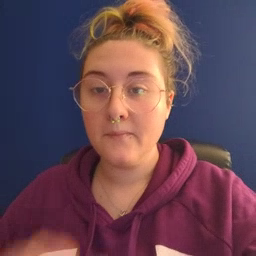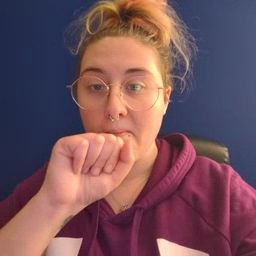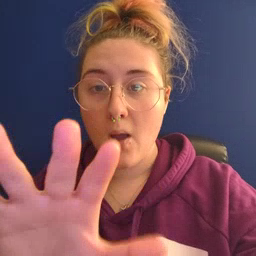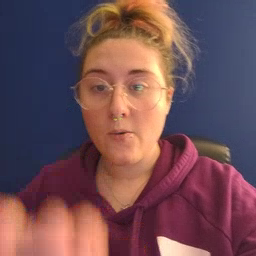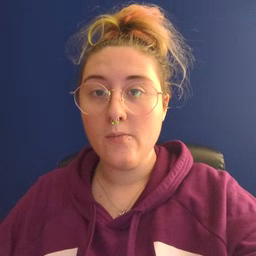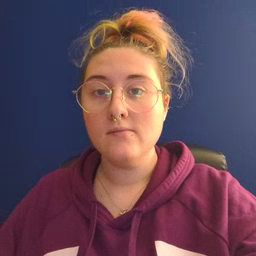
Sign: blow